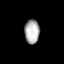
Tissue: lung
Cell type: Epithelial cells
Senescence score: 0.2419
Nuclear area (px): 353
Mean DAPI intensity: 173.36